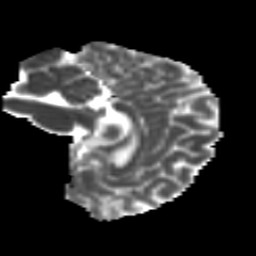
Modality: MD
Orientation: sagittal
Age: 15
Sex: male
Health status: ill
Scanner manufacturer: ge
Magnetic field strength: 3 T
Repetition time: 6.801 s
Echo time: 0.0798 s